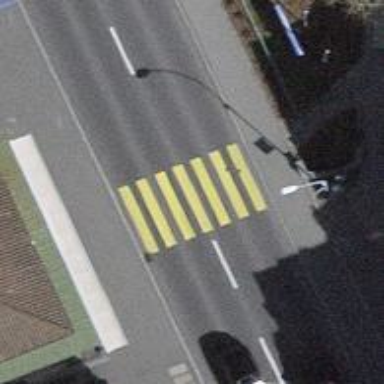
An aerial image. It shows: Uncontrolled crossing on the road.